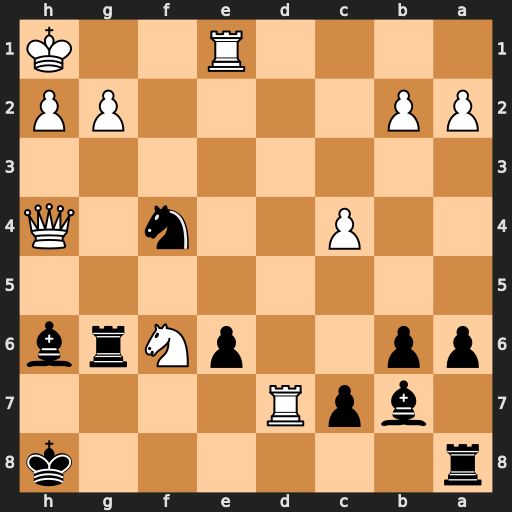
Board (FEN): r6k/1bpR4/pp2pNrb/8/2P2n1Q/8/PP4PP/4R2K
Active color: b
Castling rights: -
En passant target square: -
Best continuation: Bxg2+ Kg1 Nh3+ Qxh3 Bxh3+